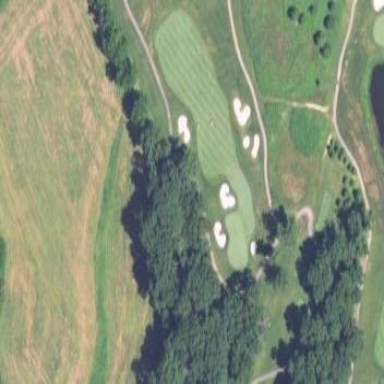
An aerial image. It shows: Golf fairway surrounded by grass.